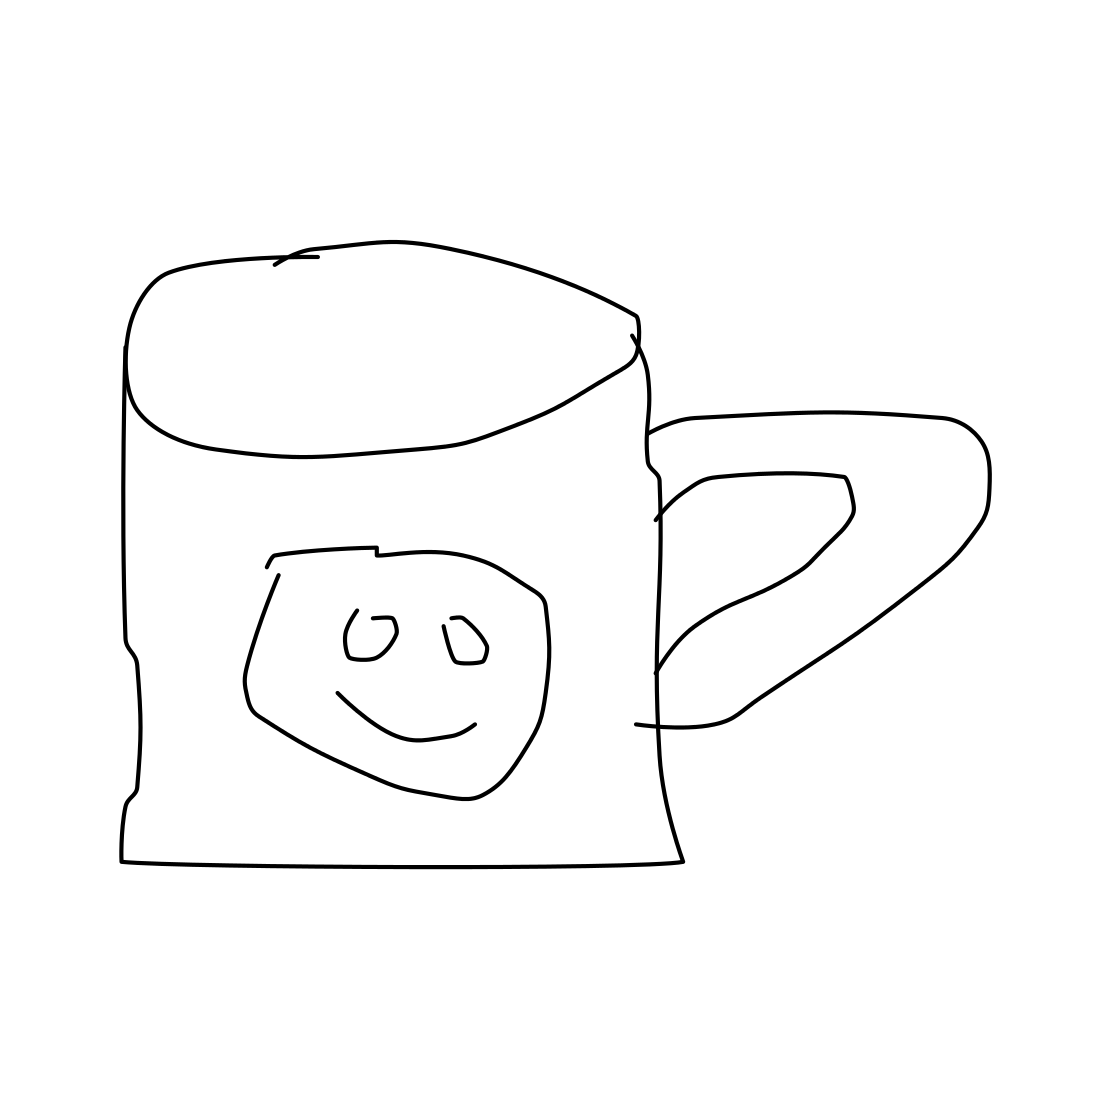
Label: mug